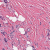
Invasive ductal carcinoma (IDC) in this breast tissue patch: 1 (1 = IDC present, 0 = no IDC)